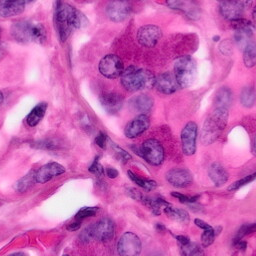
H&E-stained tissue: Pancreatic